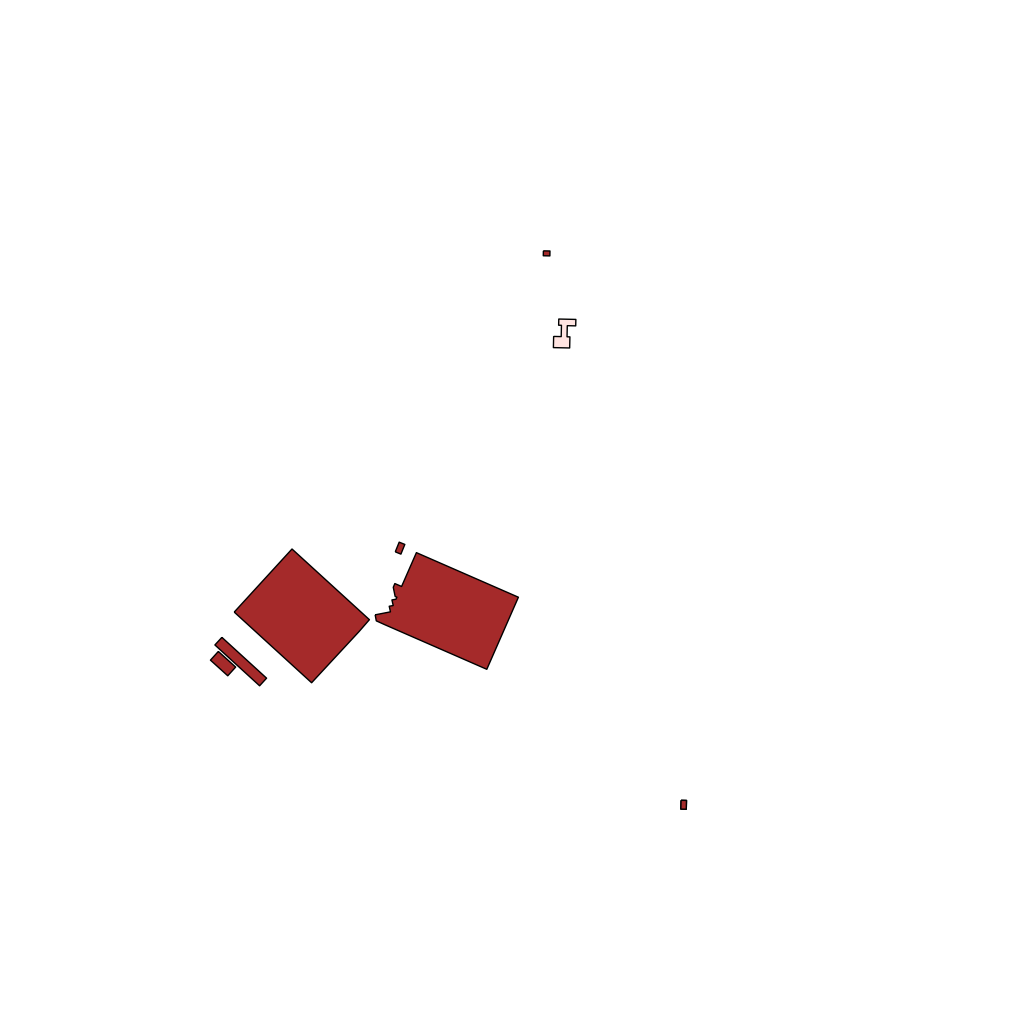
Tags: overhead vector_map, business, recreation, special, individual_rise, low_rise, density_1, Building, Facility, Gas, 1.0 km²